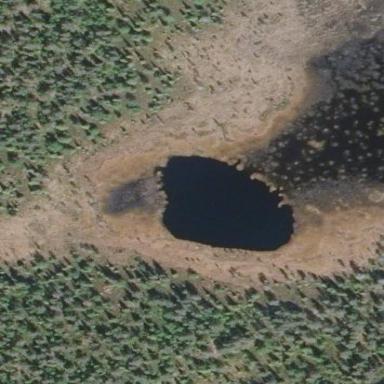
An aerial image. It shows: Pond surrounded by natural water.